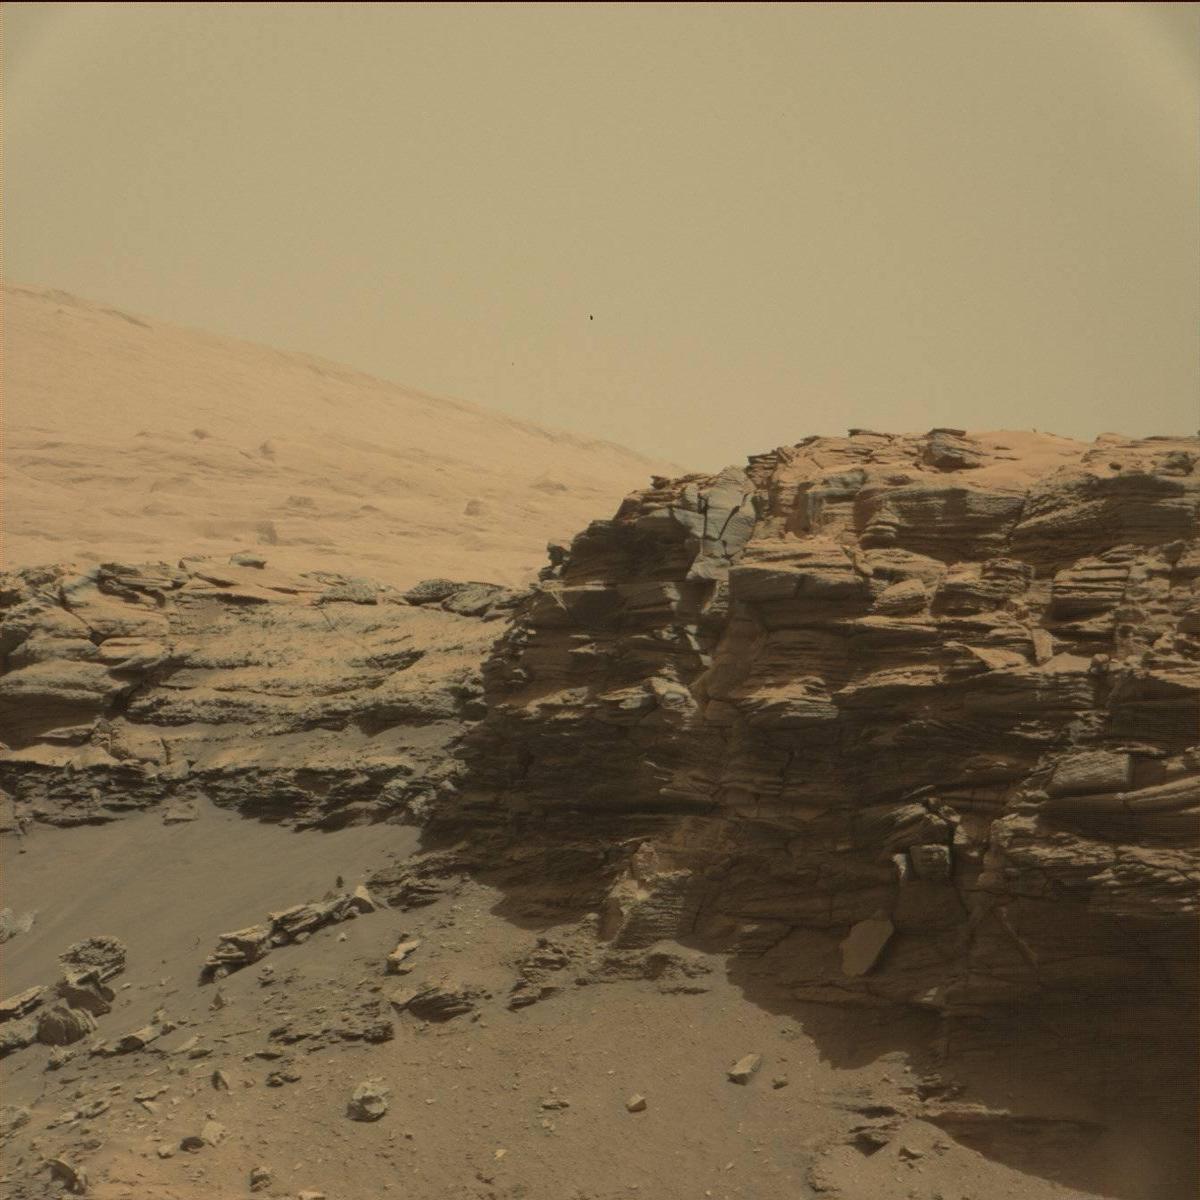
Terrain classes present: Bedrock, Ridge, Sand / Soil, Sky